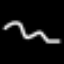
Label: squiggle